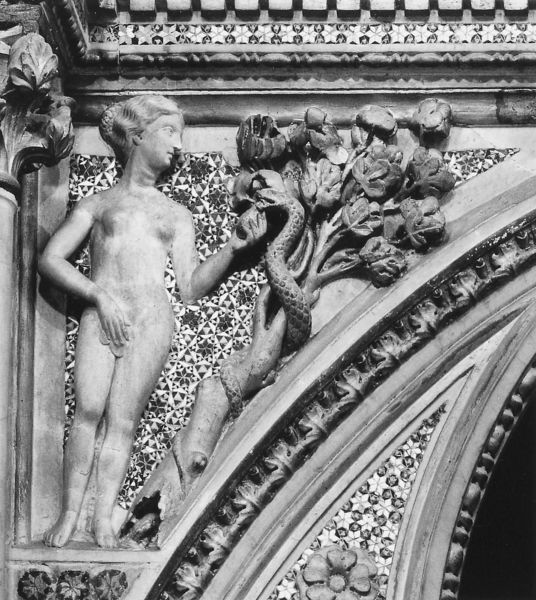
Titel: Altarziborium
Künstler: Arnolfo di Cambio
Standort: Rom, S. Paolo Fuori le Mura (EU - I - Latium)
Schlagwörter: akt, baum, nackt, blumen, frau, marmor, gebäude, ornament, wand, mensch, stein, figur, apfel, brüste, bogen, dekoration, stuck, scham, tor, foto, adam, eva, paradies, fliesen, schlange, kapitell, öffnung, rosette, sünde, foro, perlstab, feigenblatt, zahnschnitt, paradis, schlage